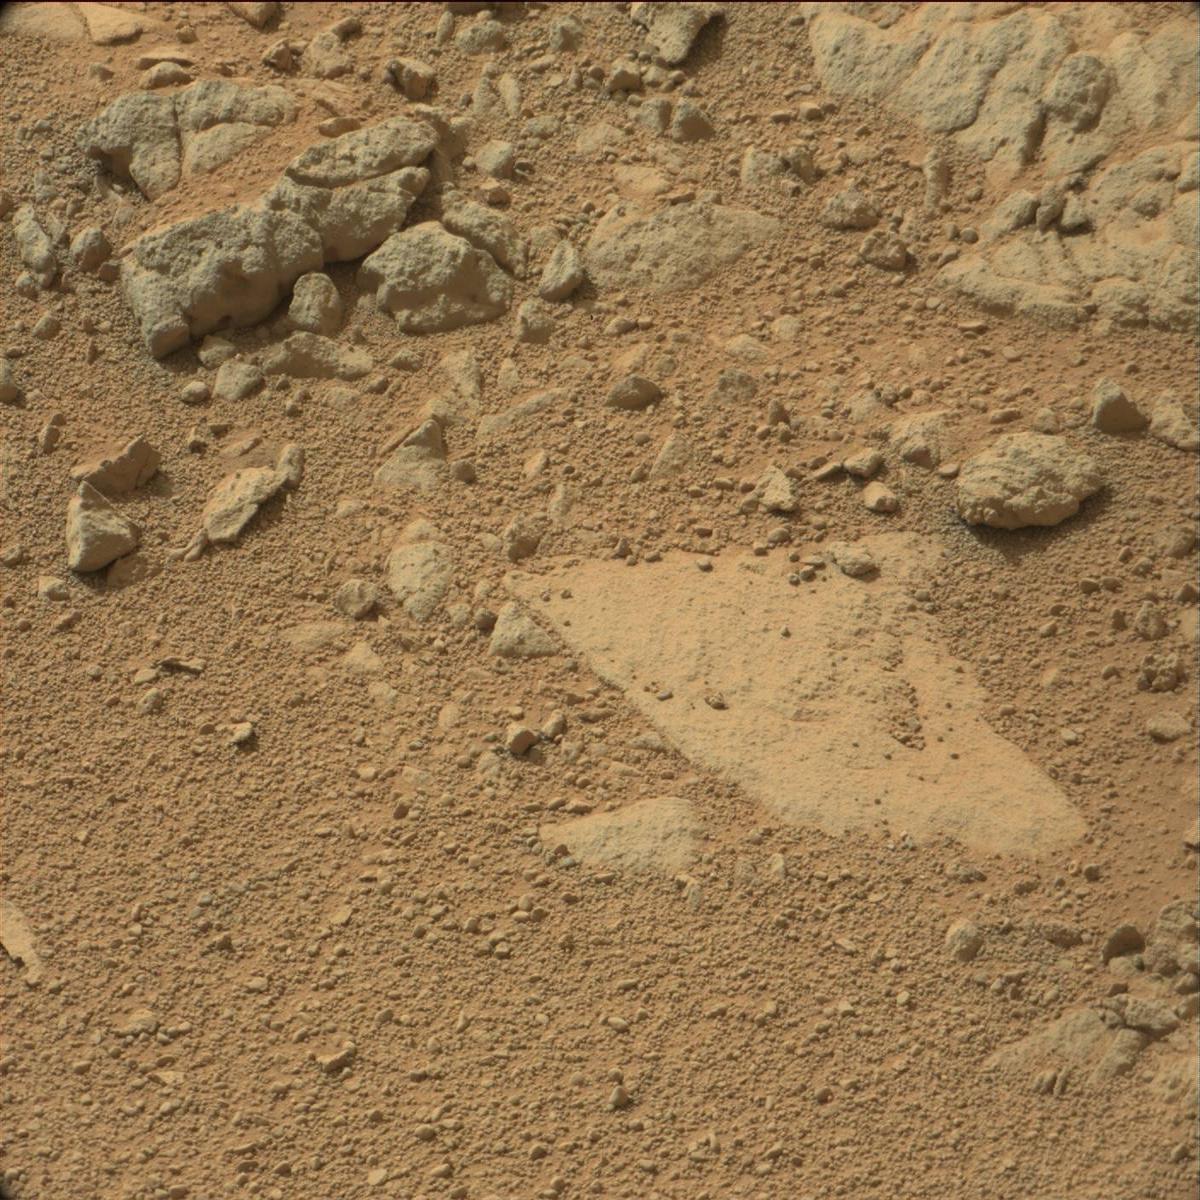
Terrain classes present: Bedrock, Rock, Sand / Soil